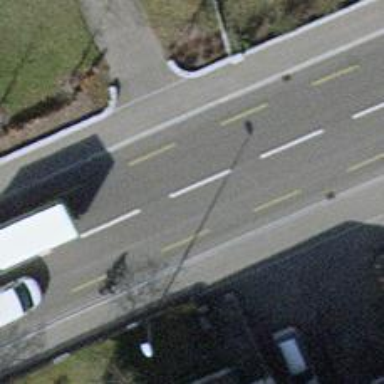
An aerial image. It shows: Primary highway with separate asphalt sidewalks.